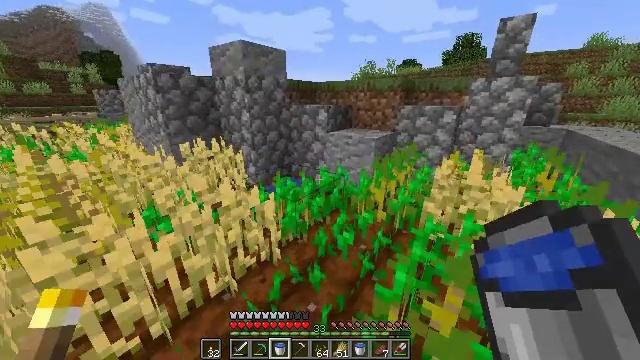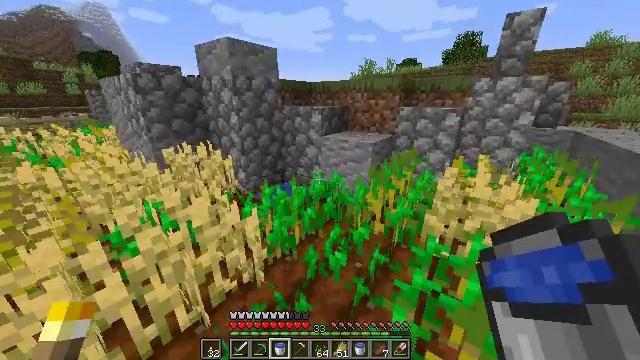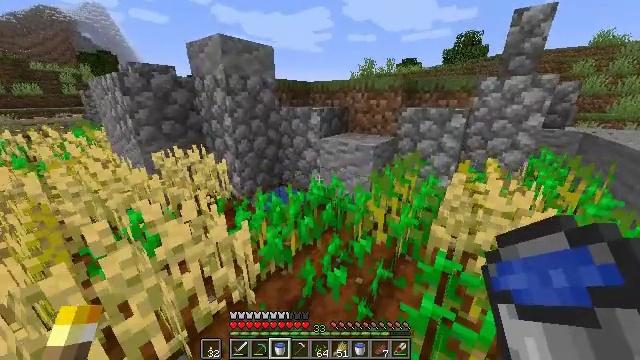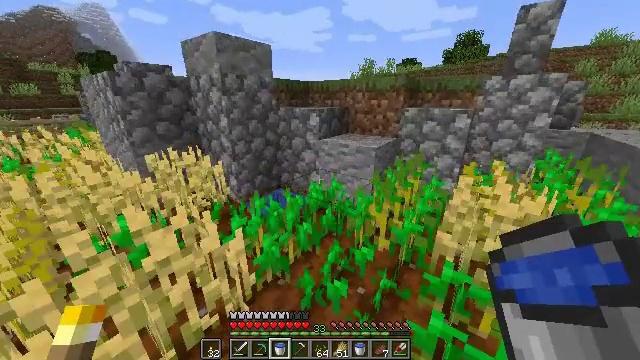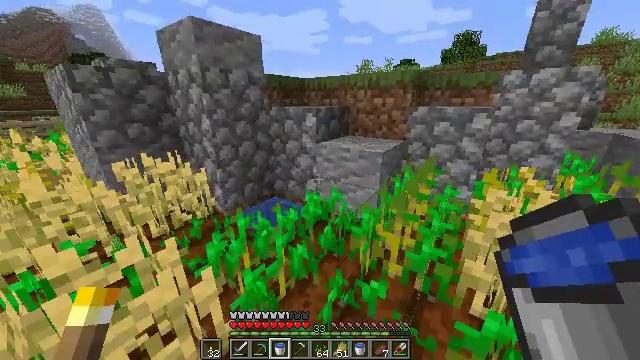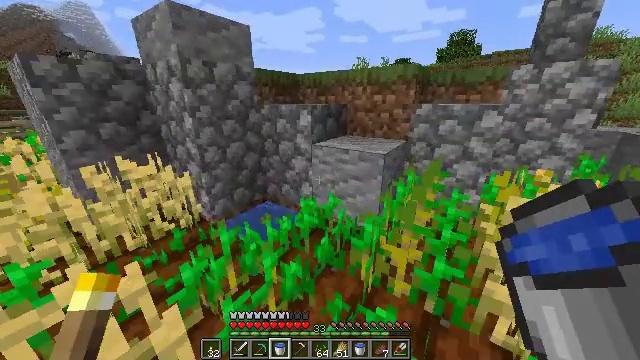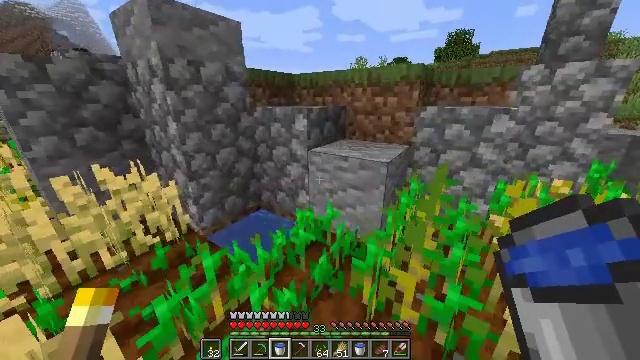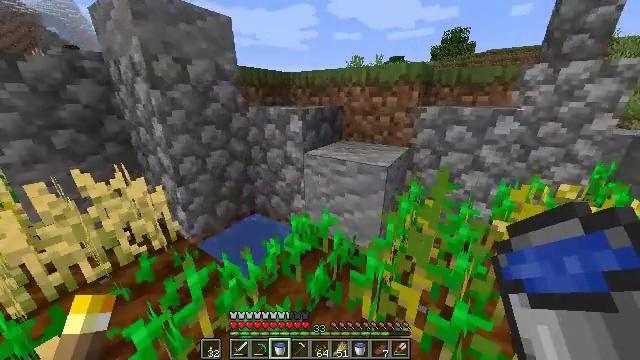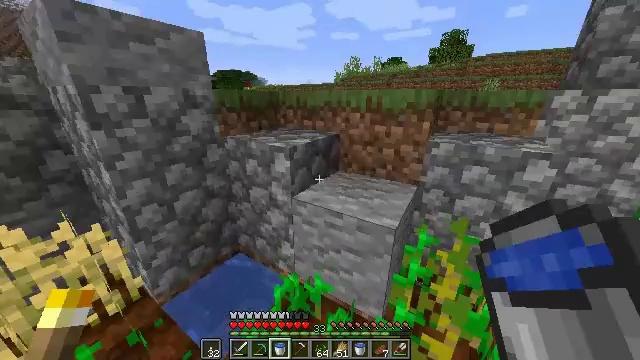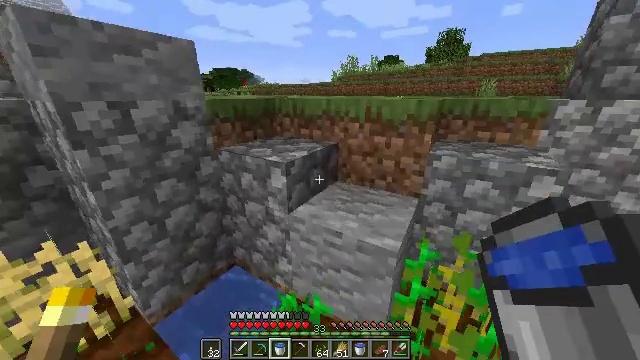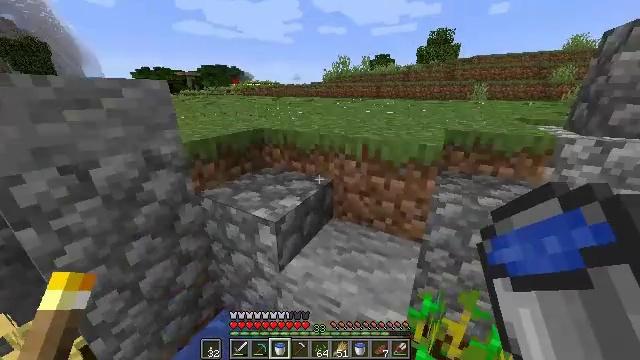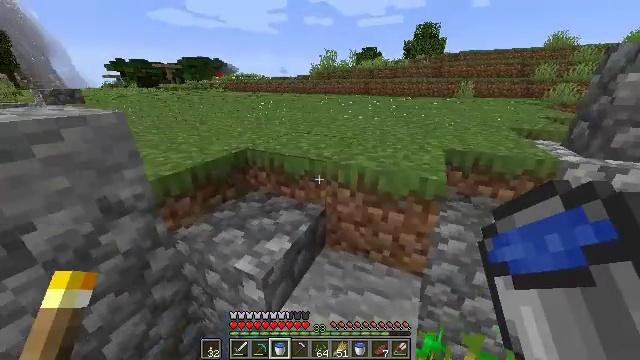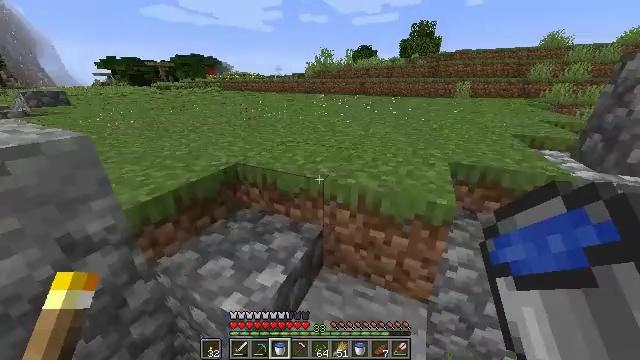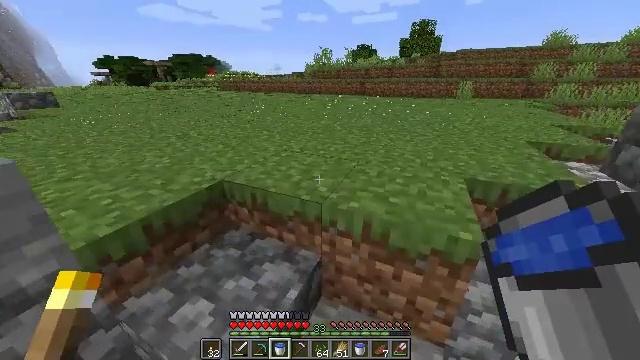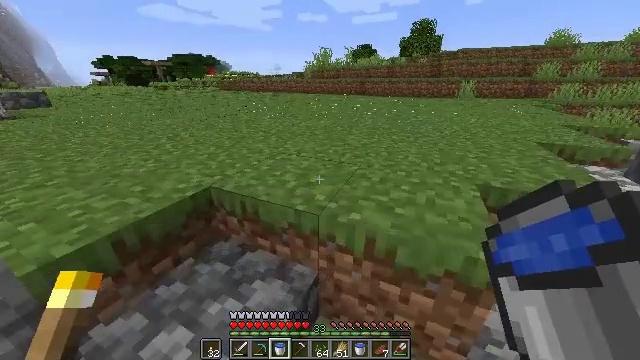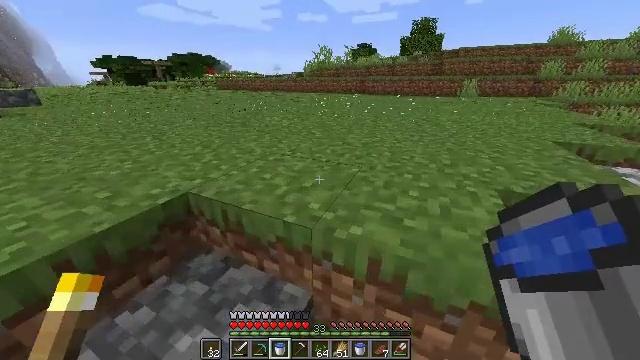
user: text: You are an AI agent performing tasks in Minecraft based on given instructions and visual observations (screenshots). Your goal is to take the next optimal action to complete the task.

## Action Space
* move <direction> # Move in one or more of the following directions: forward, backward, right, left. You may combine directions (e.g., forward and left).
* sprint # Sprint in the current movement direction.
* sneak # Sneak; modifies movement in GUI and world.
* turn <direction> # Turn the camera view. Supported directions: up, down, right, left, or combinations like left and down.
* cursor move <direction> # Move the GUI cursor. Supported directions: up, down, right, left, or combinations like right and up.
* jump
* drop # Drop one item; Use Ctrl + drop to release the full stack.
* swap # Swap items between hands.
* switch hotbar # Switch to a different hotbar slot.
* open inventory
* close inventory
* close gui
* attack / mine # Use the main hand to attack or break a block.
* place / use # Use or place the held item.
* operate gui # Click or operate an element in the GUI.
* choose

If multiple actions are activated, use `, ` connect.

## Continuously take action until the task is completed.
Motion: motion action
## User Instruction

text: Break the grass block.
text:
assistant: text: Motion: move forward, sprint
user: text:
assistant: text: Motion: move forward, sprint
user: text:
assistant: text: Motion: move forward, sprint
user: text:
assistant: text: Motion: move forward, sprint
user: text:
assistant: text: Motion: move forward, sprint, turn right
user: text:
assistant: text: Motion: move forward, sprint
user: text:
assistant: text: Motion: move forward, sprint
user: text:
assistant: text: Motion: move forward, sprint, jump
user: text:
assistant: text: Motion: move forward, sprint, jump
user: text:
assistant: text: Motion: move forward, sprint, turn right, jump
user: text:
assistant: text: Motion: move forward and move right, sprint, turn right and down, jump
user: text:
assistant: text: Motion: move forward and move right, sprint, turn right, jump
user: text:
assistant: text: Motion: move forward and move right, sprint, jump
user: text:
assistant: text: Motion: move forward and move right, sprint, jump
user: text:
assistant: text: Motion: move forward and move right, sprint
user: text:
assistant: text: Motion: move forward, sprint
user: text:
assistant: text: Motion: move forward, sprint, turn left
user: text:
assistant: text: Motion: move forward, sprint, turn left and down
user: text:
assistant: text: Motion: move forward, sprint, turn left and down
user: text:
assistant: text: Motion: move forward, sprint, turn left and down
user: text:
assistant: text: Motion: move forward, sprint, turn left and down
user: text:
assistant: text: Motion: move forward, sprint, turn left
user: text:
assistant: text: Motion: move forward, turn left, jump
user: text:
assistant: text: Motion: move forward, turn left and down, jump
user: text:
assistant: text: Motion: move forward, turn left and down, jump
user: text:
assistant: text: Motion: move forward, turn left
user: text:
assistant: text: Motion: move forward, turn left and up
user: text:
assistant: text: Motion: move forward, turn left and up
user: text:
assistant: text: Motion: move forward, turn left
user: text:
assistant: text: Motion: move forward, turn left and up